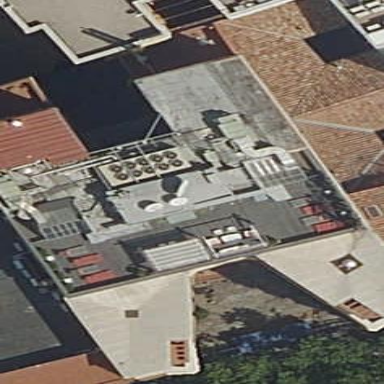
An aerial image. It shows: Hotel building.